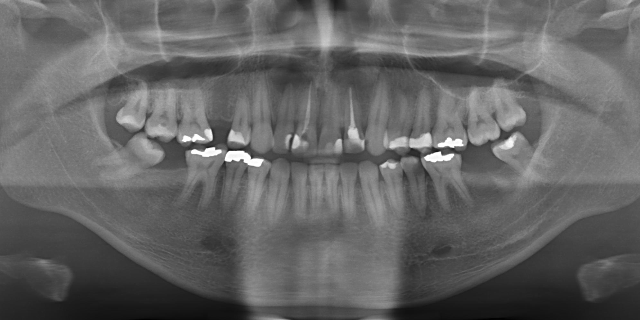
adult